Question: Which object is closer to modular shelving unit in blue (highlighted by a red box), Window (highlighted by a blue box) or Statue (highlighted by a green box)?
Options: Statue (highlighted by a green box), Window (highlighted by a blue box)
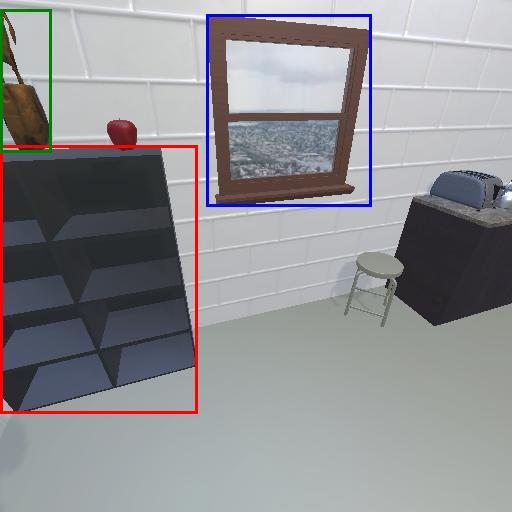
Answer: Statue (highlighted by a green box)